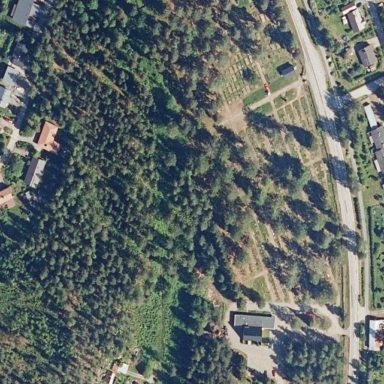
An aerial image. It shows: Graveyard.